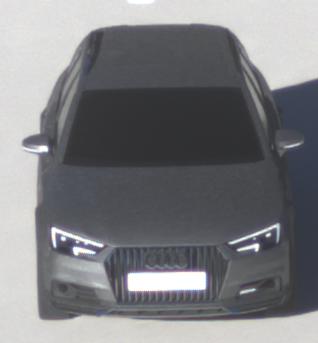
Make: Audi
Model: A4 Allroad 45 TFSI
Detailed model: A4 (B9) allroad
Model produced from: 2019/02
Model produced until: 2019/05
Doors: 5
Color: gray
Road condition: dry road
Daytime: sunrise or sunset
Contrast: medium contrast